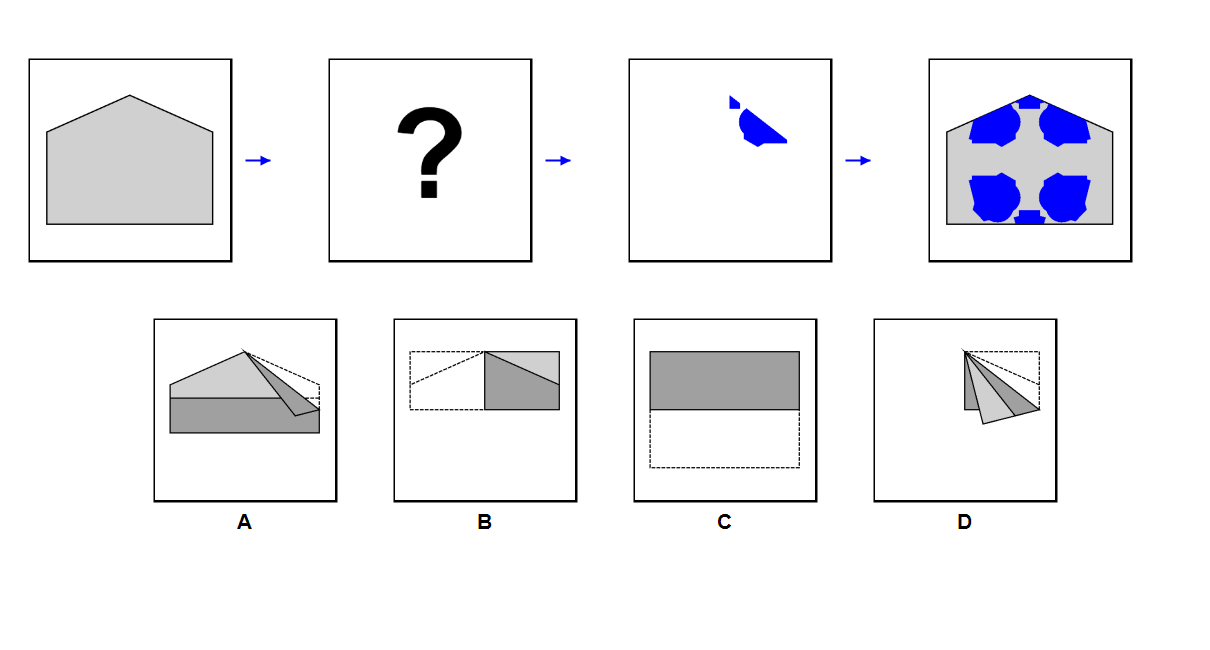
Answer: A